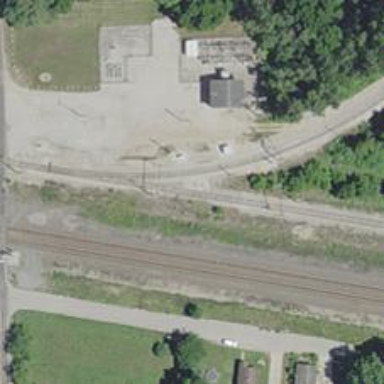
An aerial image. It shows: Railway signal.